Field crop: maize
Growth stage: 2
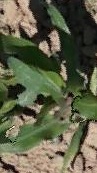
Species: maize